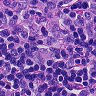
Metastatic tissue present: no